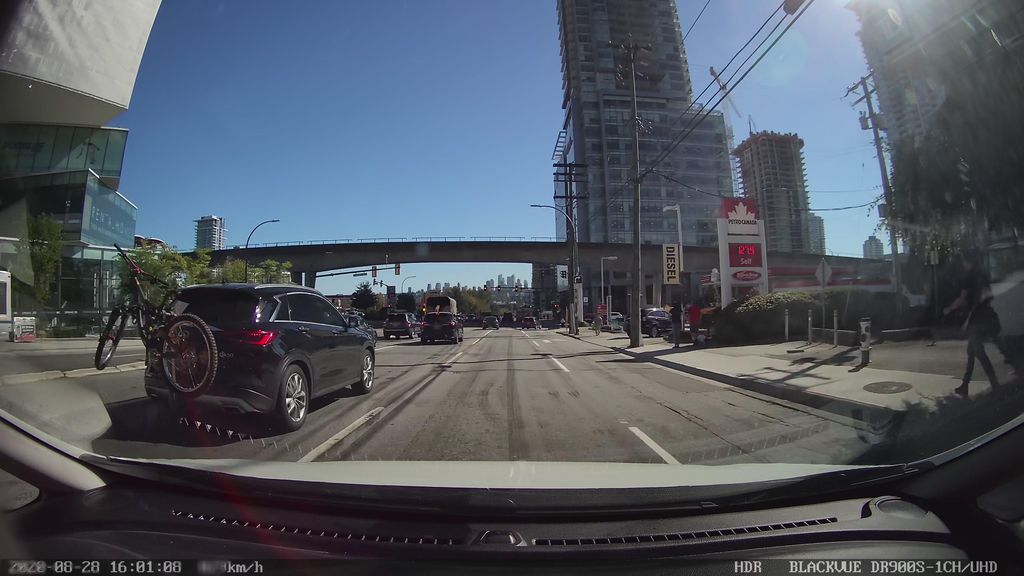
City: vancouver